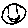
Label: smiley face